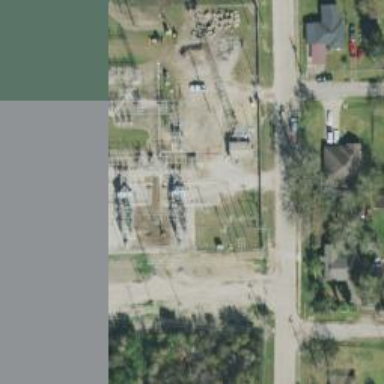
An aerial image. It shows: Switch used for power control.